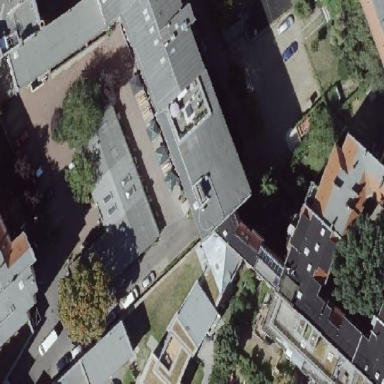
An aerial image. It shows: Building.